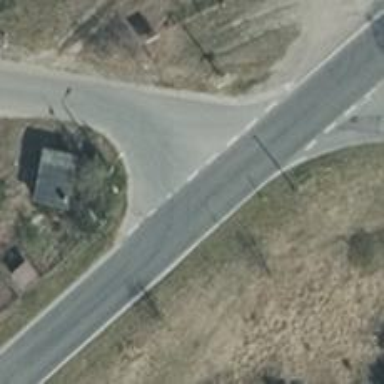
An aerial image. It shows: Tertiary road with asphalt surface.